Field crop: tomato
Growth stage: 1
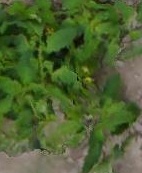
Species: tomato